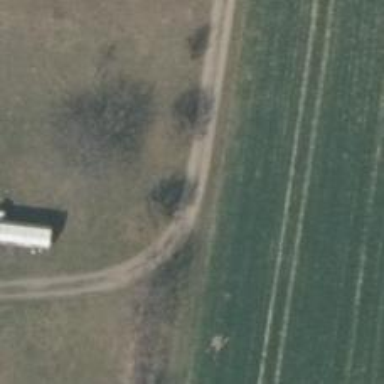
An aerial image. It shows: Grass track with grade3 track type.